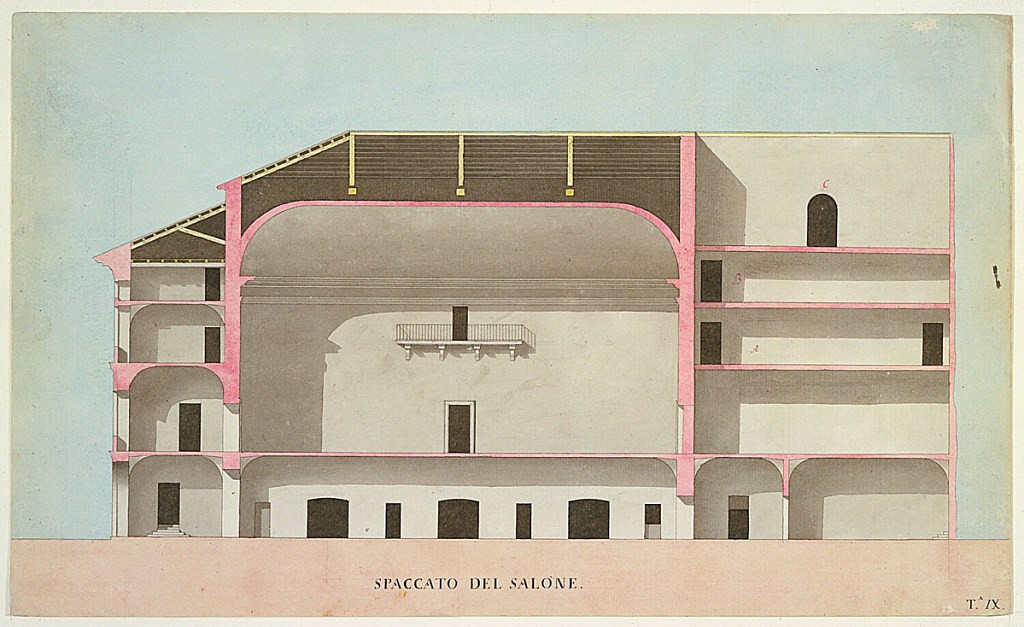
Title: Competition Design for La Fenice, Venice: Longitudinal section of the Salon
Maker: D. Cerato, Italian
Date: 1788
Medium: Pen and black ink, brush and gray wash, watercolor, graphite on cream laid paper
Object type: Drawing
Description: Longitudinal cross-section of the theater in shades of pink (showing structural supports), gray and yellow (roof). Large main chamber has ceiling with rounded, coved corners and a central balcony above a doorway. Right third of section shows six rooms, the top one with an arched door.